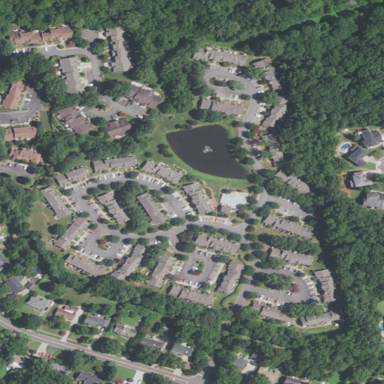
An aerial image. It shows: Residential area with apartments.